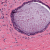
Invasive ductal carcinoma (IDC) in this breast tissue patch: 0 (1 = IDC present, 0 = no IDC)